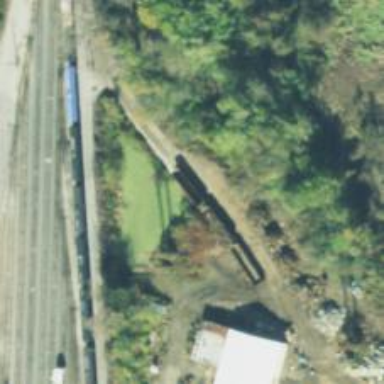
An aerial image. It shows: Abandoned railway.